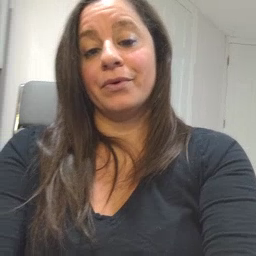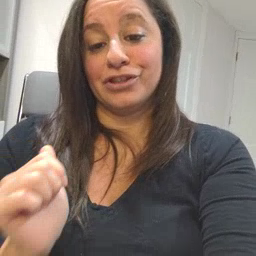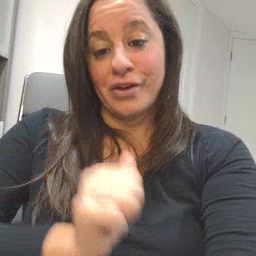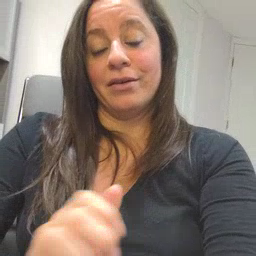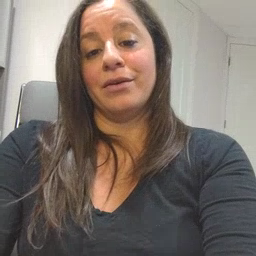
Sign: jacket